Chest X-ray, PA view. Patient: 32 years old, sex M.
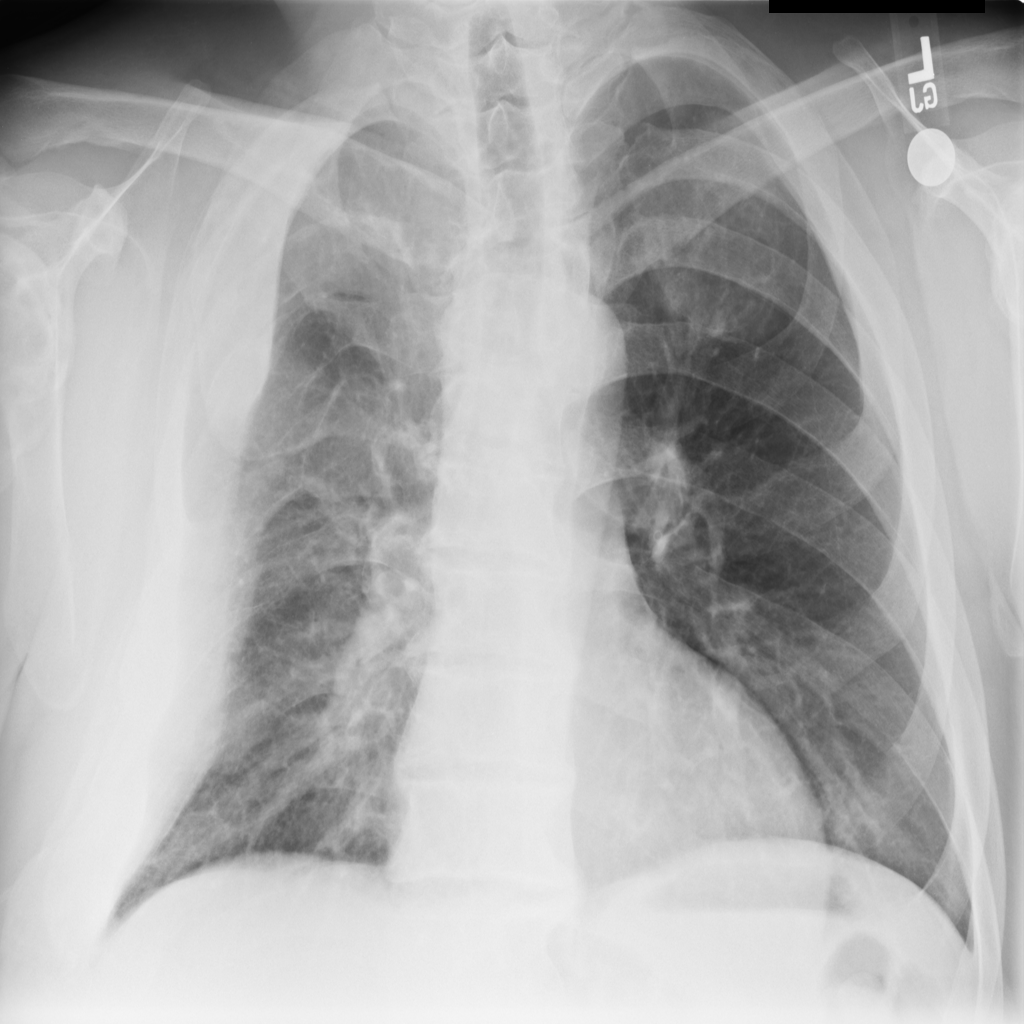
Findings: Pleural_Thickening